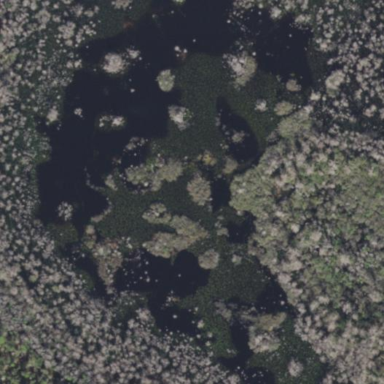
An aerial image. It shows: Marshy wetland area.